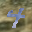
Label: 4